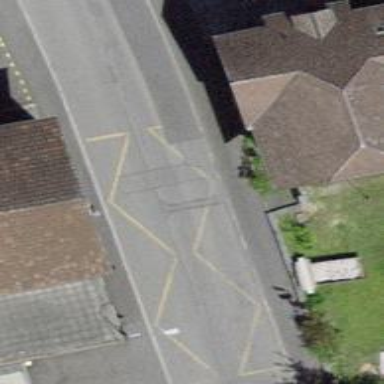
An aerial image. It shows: Public transport stop position.